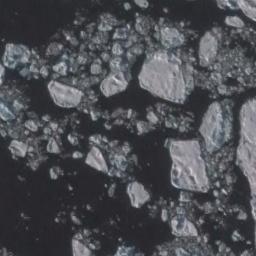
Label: sea_ice